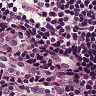
Metastatic tissue present: yes